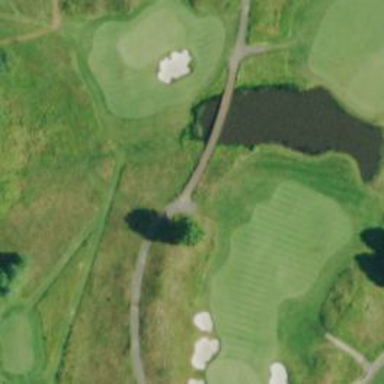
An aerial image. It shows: Service road that includes bridge over golf cart path.